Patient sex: F
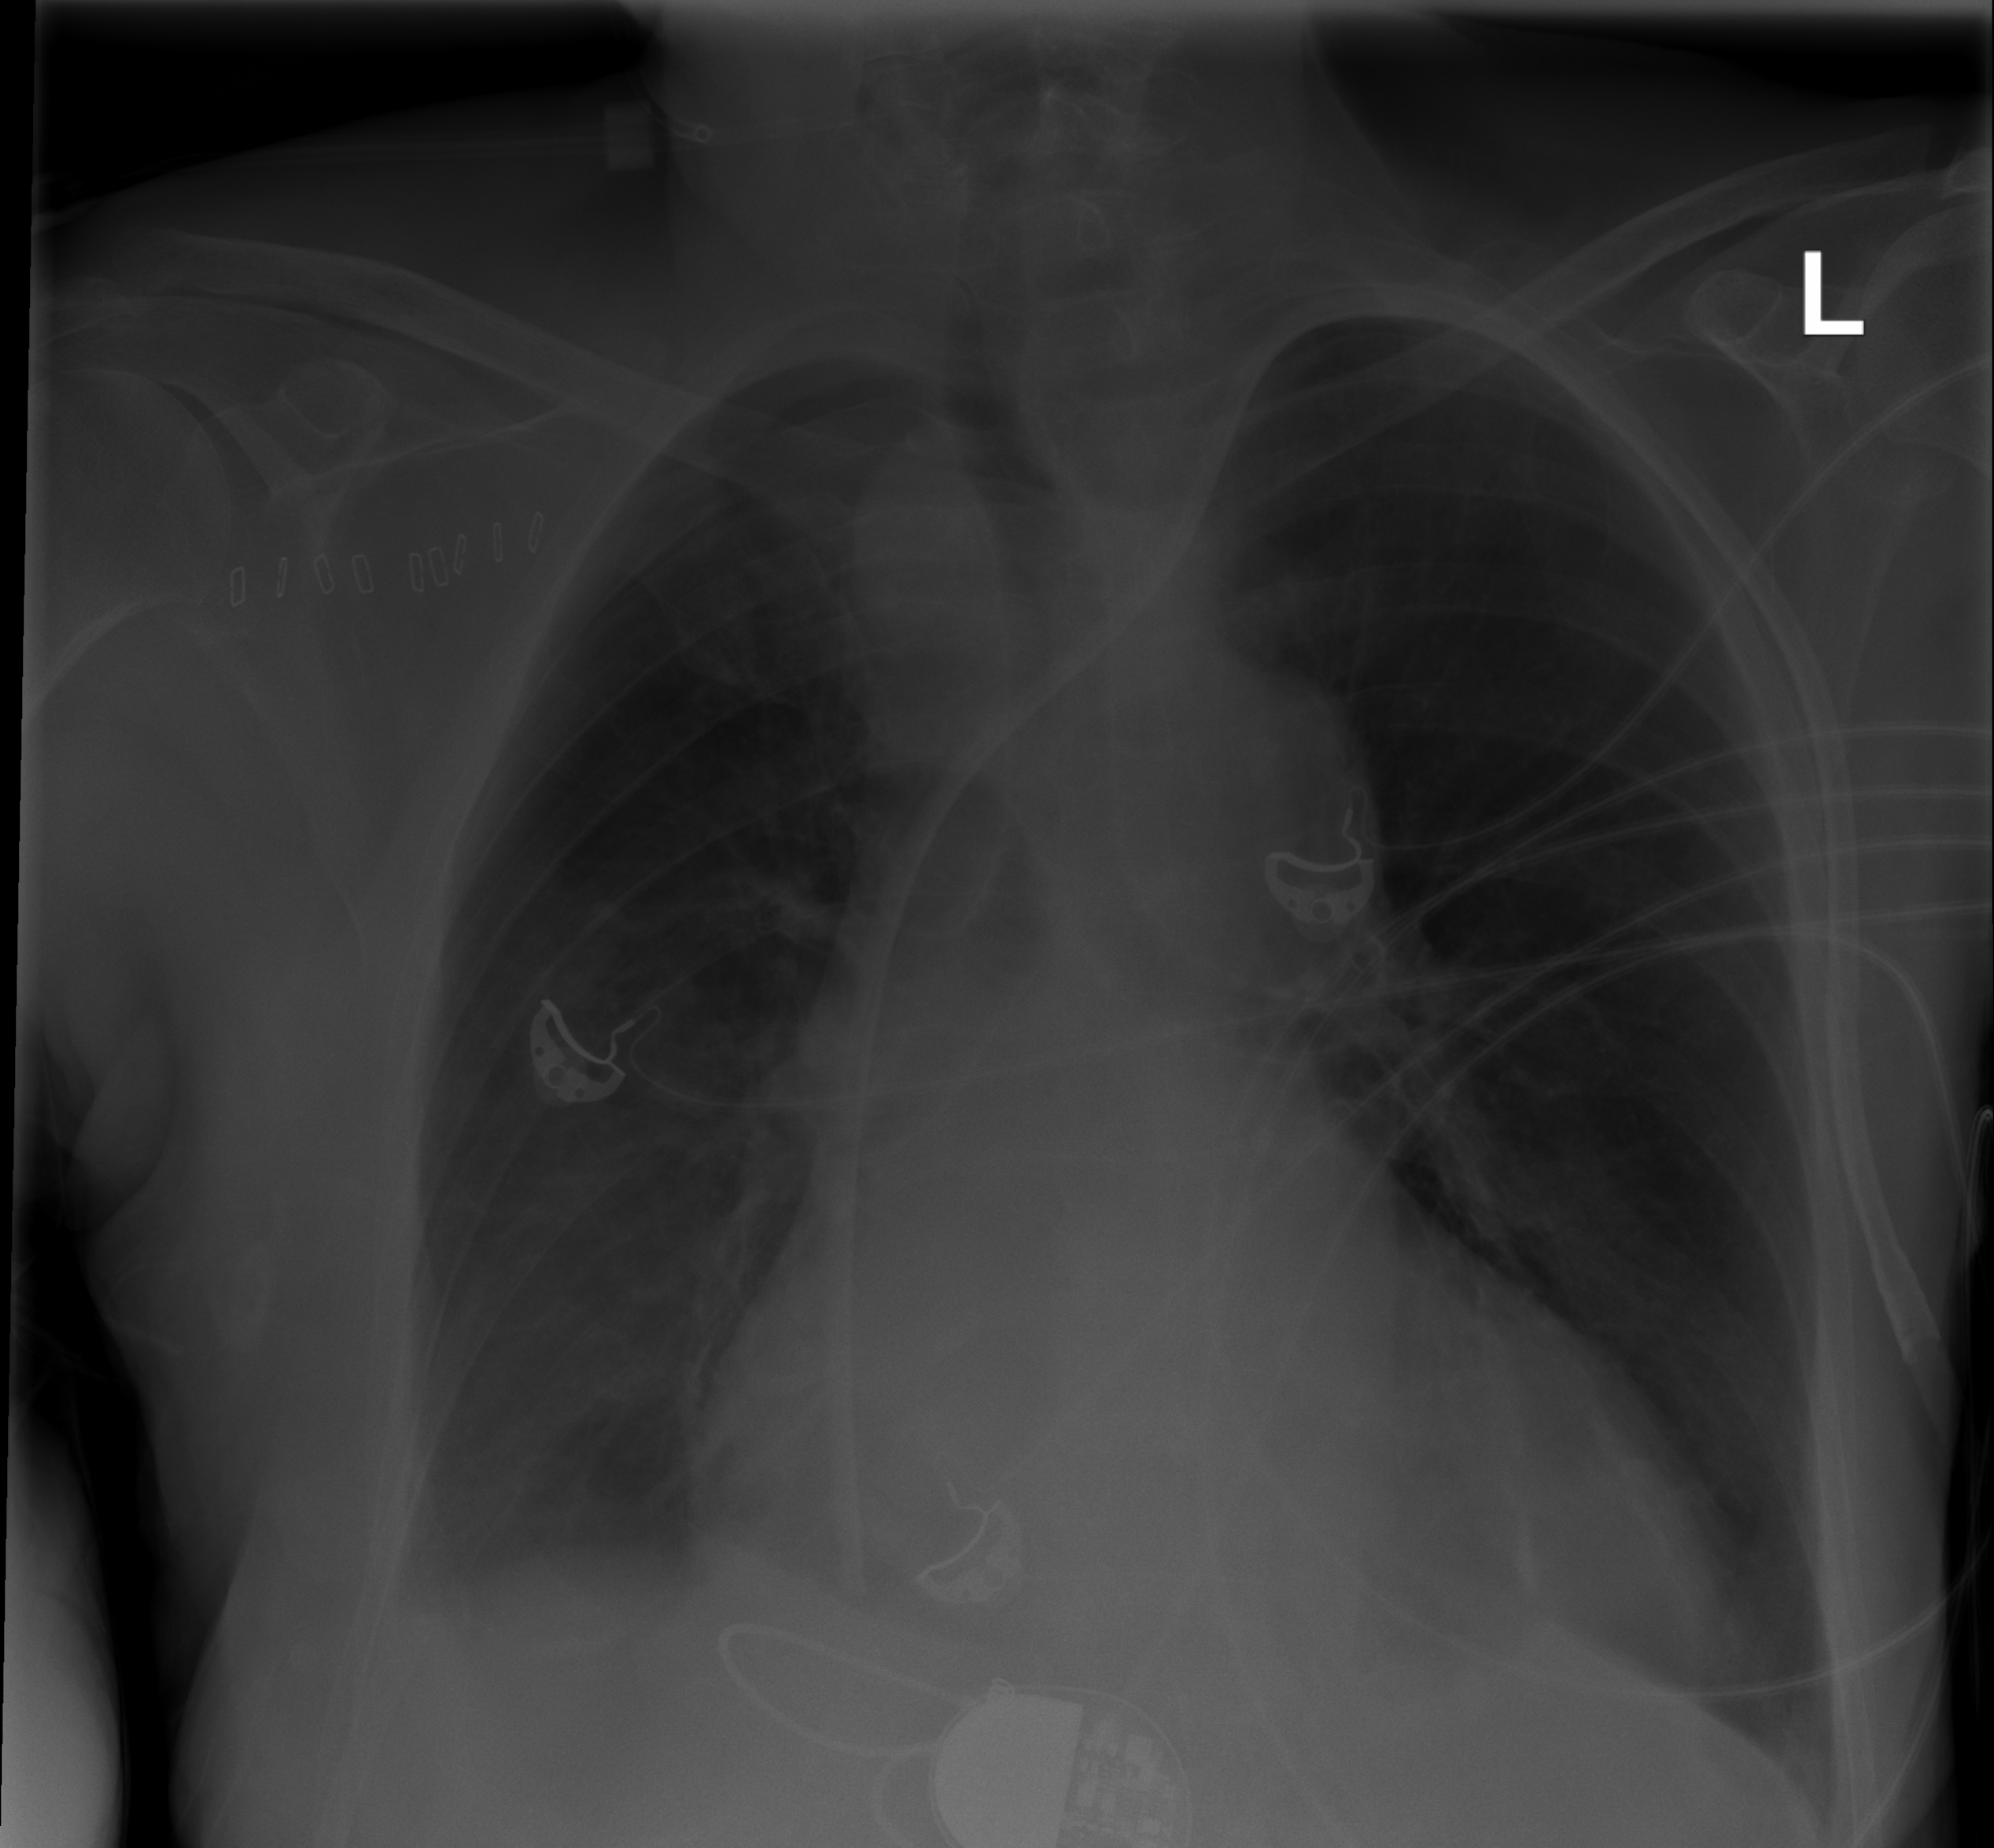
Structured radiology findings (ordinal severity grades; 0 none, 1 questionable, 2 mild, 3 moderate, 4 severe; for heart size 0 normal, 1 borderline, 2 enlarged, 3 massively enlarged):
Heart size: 0
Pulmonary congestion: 0
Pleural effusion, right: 2
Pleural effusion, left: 1
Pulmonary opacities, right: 0
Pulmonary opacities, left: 0
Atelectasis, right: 2
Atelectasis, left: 1